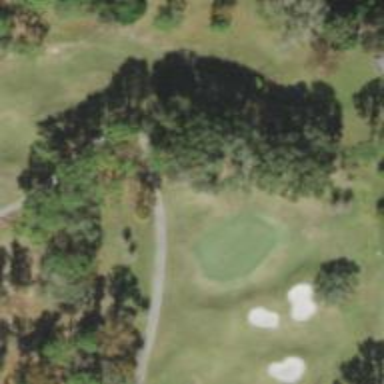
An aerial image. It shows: View of golf hole.